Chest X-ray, PA view. Patient: 59 years old, sex F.
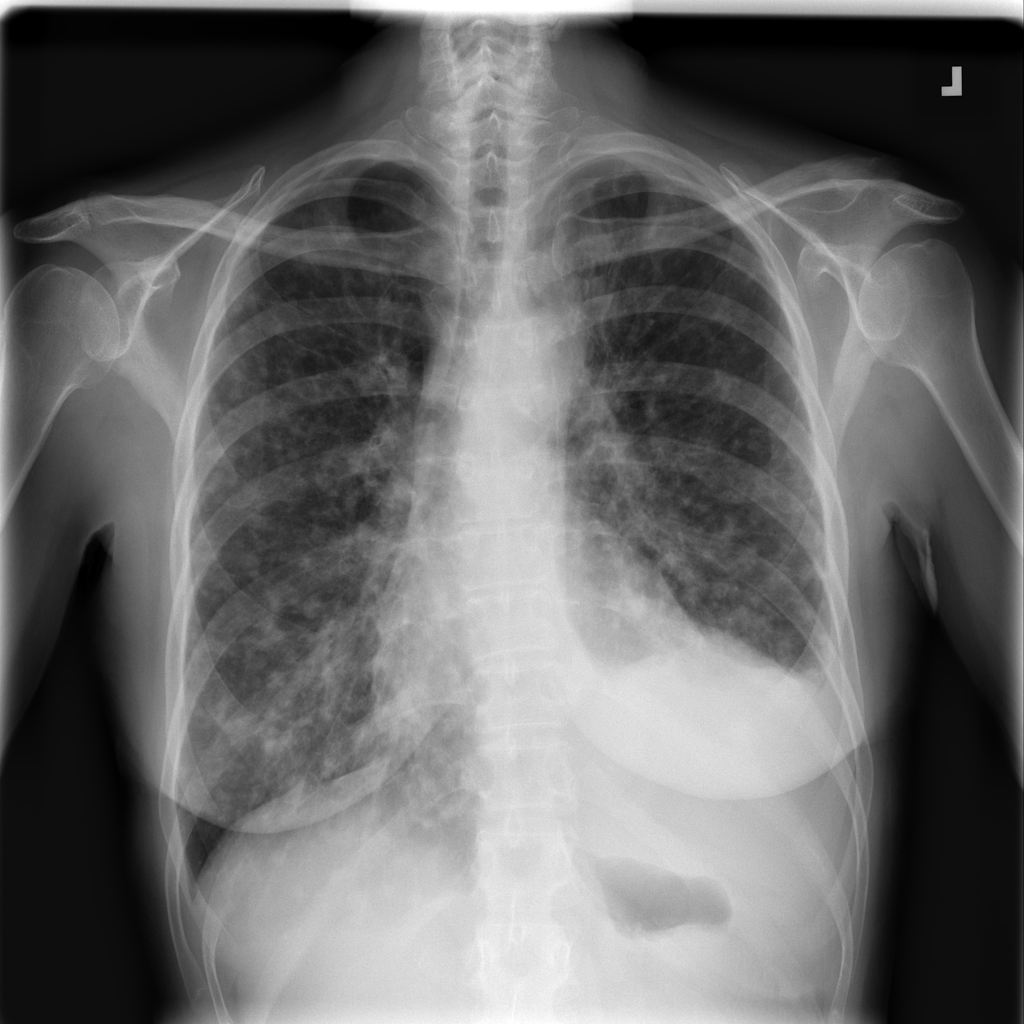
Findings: Effusion, Mass